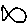
Label: fish